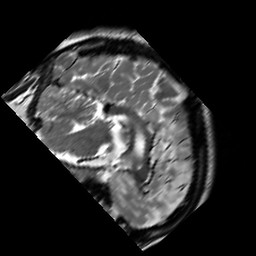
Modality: T2w
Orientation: sagittal
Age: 21
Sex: male
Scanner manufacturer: siemens
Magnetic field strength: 3 T
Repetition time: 7 s
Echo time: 0.09 s